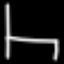
Label: chair